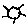
Label: sun